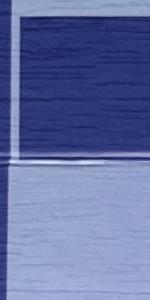
Label: Empty